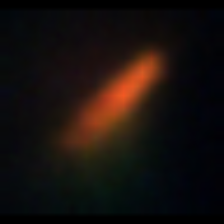
Taxon: Pennate
Group: Diatoms